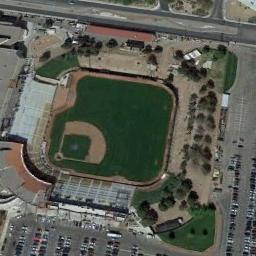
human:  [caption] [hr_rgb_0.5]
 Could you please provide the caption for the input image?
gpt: There is a big baseball diamond next to the parking lot and roads .

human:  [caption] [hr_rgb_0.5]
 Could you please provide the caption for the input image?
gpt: A baseball diamond surrounded by some trees while some parking lots and grandstands beside .

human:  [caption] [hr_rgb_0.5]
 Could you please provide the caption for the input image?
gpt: There is a white house on the edge of the baseball field .

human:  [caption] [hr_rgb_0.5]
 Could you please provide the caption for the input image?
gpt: There is a baseball diamond covered with trees by the road .

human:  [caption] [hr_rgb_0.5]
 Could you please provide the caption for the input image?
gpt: A road is next to the baseball diamond .